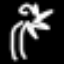
Label: palm tree